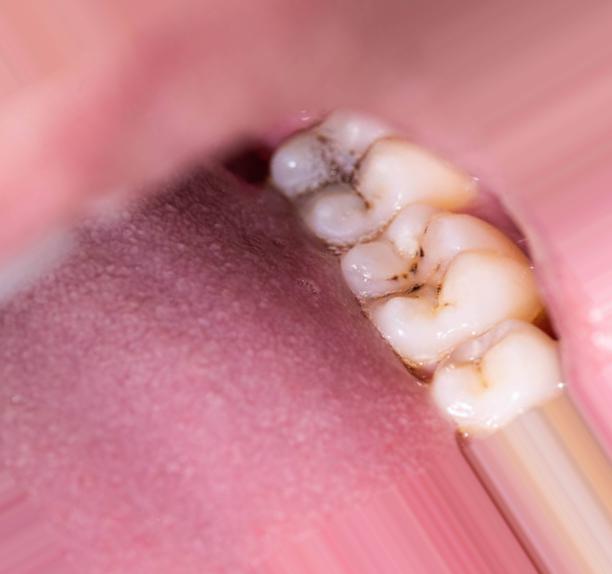
Condition: Caries